Brain MRI, t2w sequence, axial 2D slice.
Patient: age 42, sex F, weight 95 kg, height 1.95 m
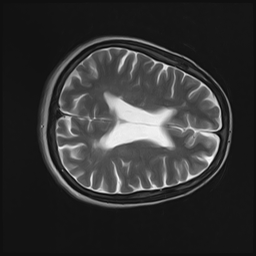